Question: I'm using a circular buffer to push data onto either end of a list. After I'm done I want to align the buffer so the first element in the list is at position zero and can be used like a regular array without any fancy indexing overhead.
So I have my circular 'list' with capacity 'N', it has 'n' elements starting at arbitrary index 'f'.

'f = 0'
The catch is I want to do this (though of course some registers/temporaries will be needed). The buffer may be ('n = N'), [] but I'm also interested in efficiently handling the cases where it's .
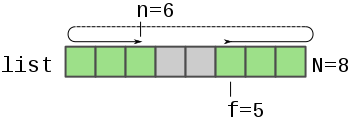
Answer: This algorithm taken from the 'std::rotate' implementation on cplusplus.com is quite nice:
'''
template <class ForwardIterator>
void rotate (ForwardIterator first, ForwardIterator middle,
ForwardIterator last)
{
ForwardIterator next = middle;
while (first!=next)
{
swap (*first++,*next++);
if (next==last) next=middle;
else if (first==middle) middle=next;
}
}
'''
<URL>